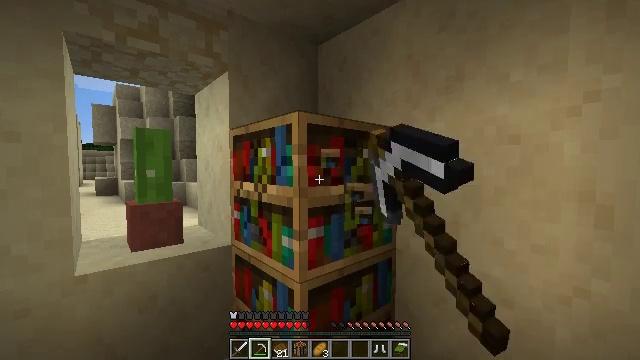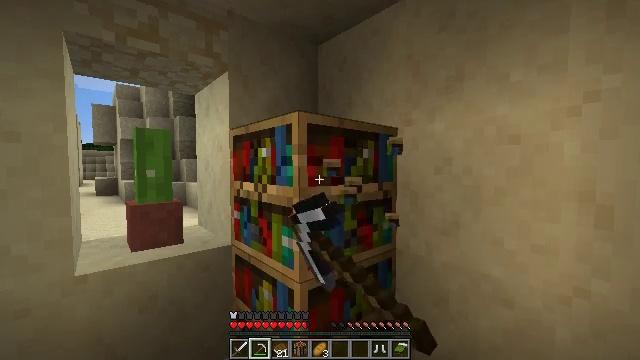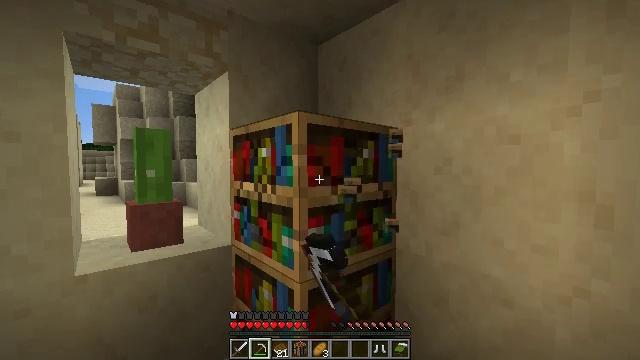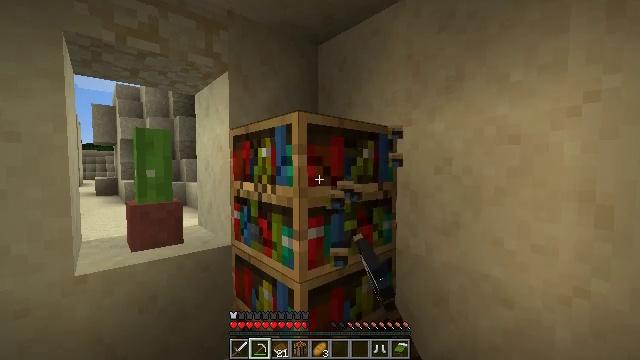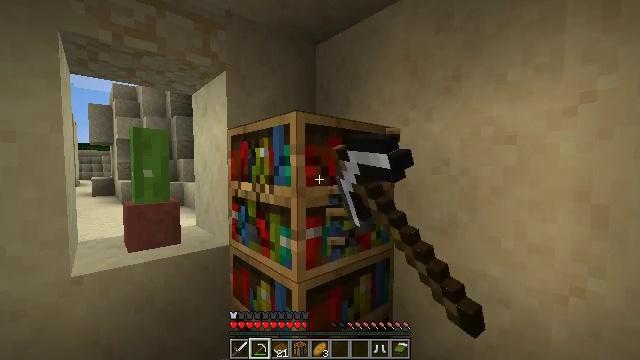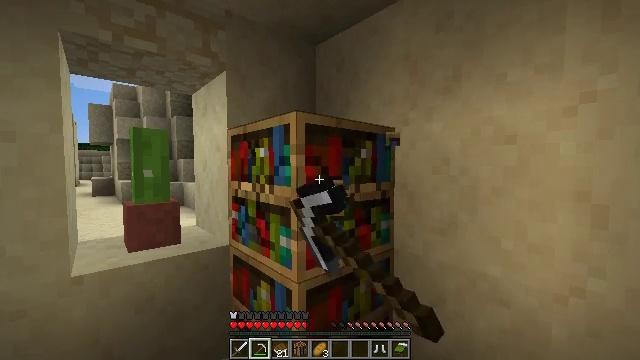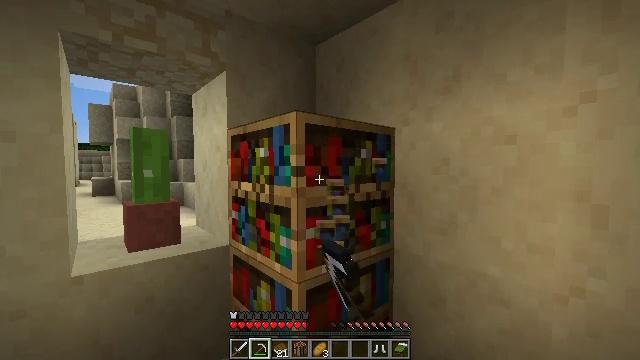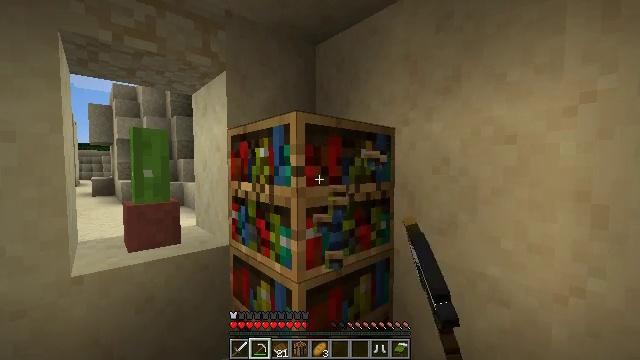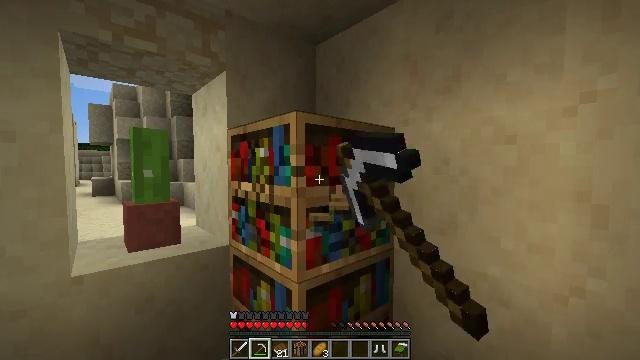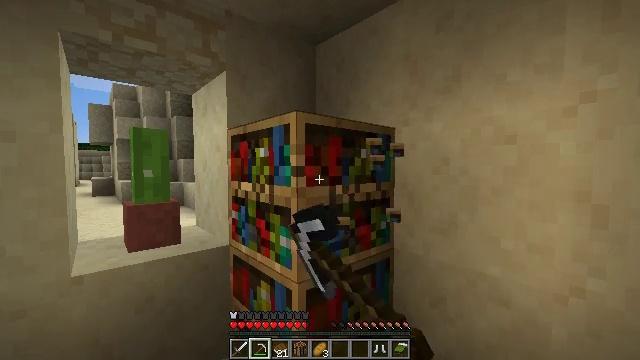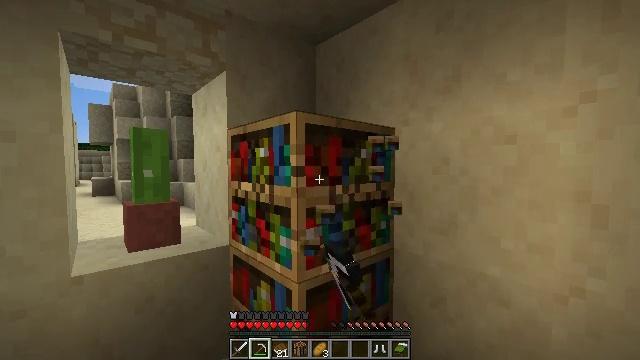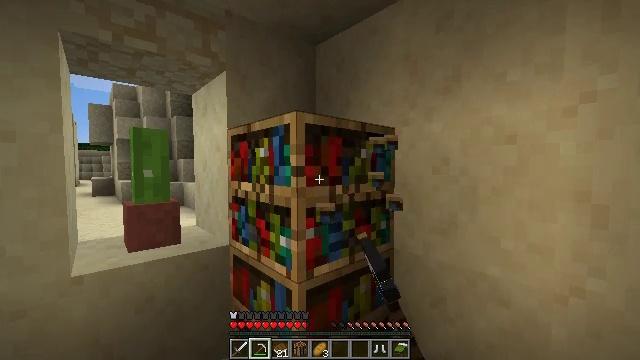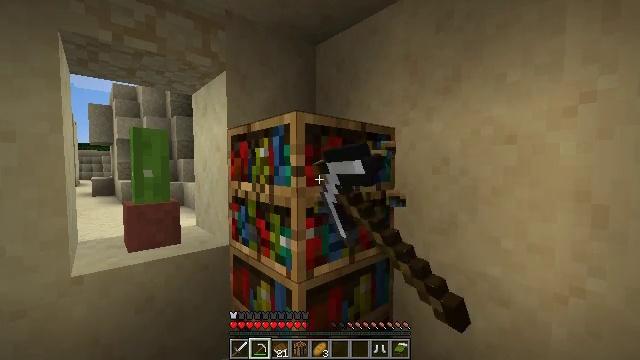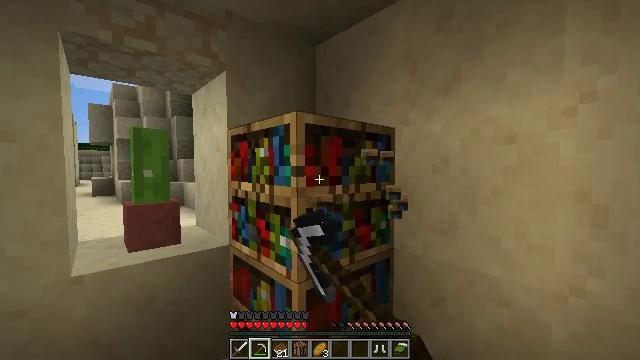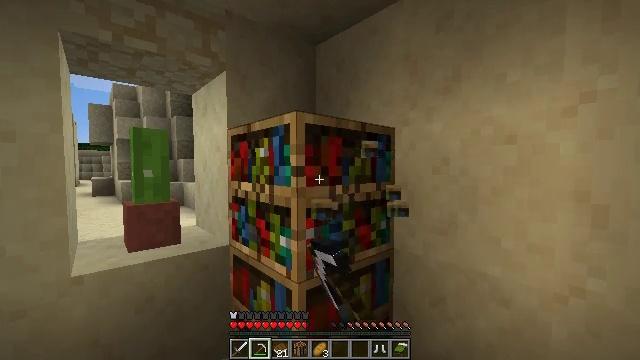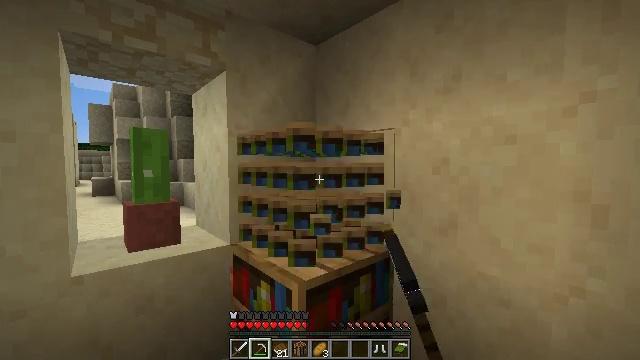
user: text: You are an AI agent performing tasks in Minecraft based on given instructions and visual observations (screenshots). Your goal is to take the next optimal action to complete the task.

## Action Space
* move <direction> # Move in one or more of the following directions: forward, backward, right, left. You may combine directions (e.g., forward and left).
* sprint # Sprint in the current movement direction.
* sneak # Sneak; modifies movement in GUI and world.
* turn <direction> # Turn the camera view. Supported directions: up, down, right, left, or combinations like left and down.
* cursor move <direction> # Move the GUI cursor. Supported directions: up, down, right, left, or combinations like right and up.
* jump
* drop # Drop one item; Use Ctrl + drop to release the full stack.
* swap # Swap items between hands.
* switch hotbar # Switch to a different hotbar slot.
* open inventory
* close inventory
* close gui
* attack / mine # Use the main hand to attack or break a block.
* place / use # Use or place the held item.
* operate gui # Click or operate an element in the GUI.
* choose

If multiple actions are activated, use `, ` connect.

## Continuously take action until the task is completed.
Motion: motion action
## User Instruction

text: Attack the bookshelf to recycle it.
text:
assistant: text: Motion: attack / mine
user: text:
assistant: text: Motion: attack / mine
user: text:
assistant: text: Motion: attack / mine
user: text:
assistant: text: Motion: attack / mine
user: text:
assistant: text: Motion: attack / mine
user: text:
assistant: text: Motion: attack / mine
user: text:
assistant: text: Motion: attack / mine
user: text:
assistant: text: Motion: attack / mine
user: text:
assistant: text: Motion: attack / mine
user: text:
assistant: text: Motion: attack / mine
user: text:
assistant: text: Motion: attack / mine
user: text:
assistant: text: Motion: attack / mine
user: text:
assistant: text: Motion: attack / mine
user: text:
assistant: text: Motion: attack / mine
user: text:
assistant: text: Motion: attack / mine
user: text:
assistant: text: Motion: attack / mine
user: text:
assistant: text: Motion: attack / mine
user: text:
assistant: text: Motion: attack / mine
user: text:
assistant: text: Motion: attack / mine
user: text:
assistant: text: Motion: attack / mine
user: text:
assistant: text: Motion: attack / mine
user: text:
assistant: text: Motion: attack / mine
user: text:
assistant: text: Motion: turn down, attack / mine
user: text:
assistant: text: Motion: turn left and down, attack / mine
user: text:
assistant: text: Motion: turn left and down, attack / mine
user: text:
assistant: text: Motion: turn down, attack / mine
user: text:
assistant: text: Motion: attack / mine
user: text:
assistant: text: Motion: attack / mine
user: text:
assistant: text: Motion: attack / mine
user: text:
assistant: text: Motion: attack / mine